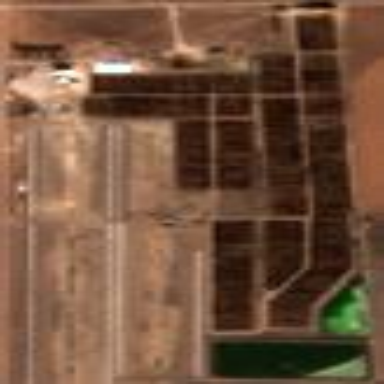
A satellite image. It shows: Farmyard used as feedlot for farming.